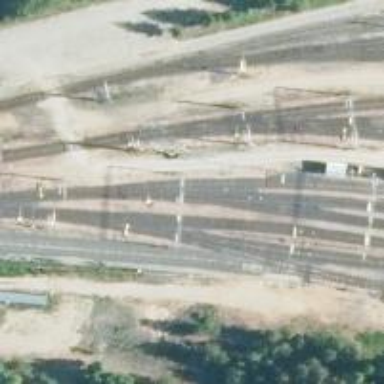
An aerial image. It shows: Electrified rail siding with contact line.